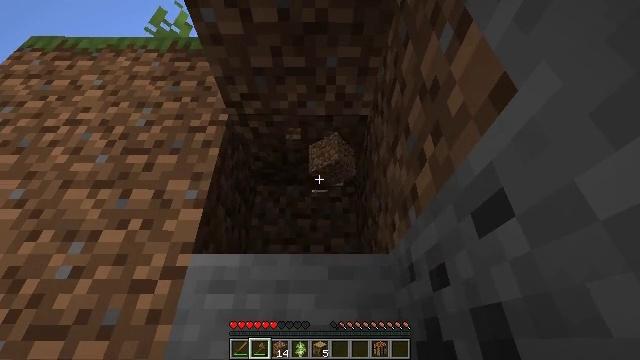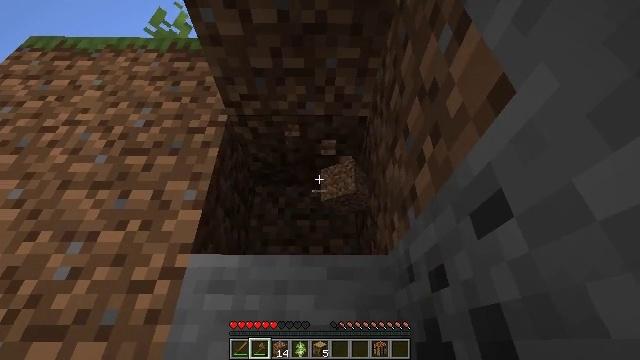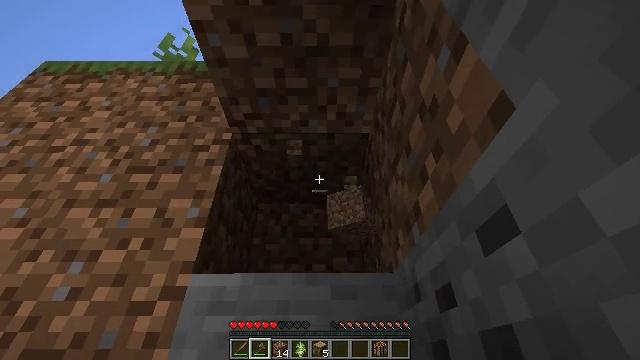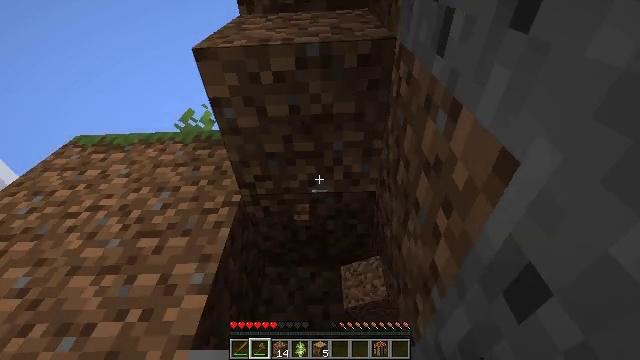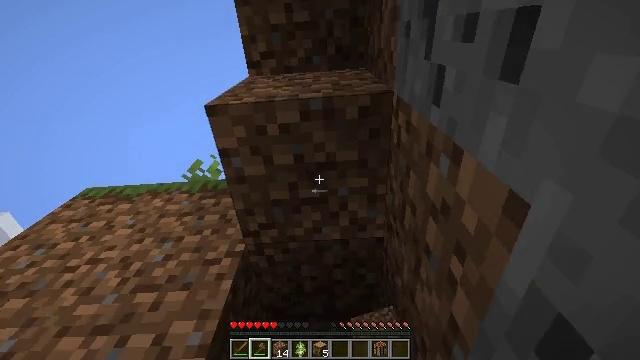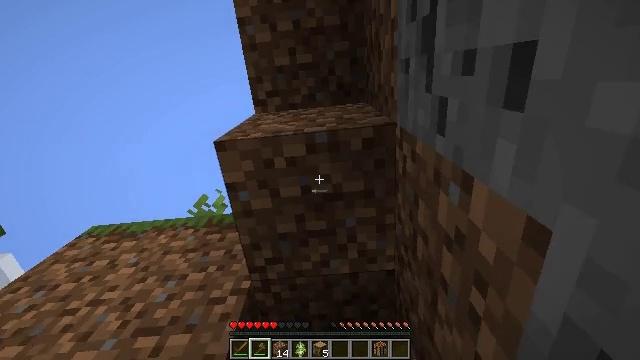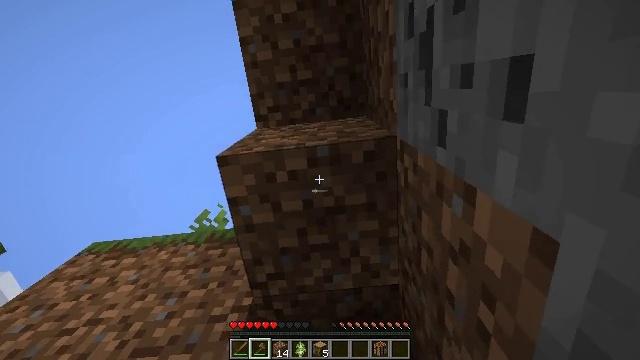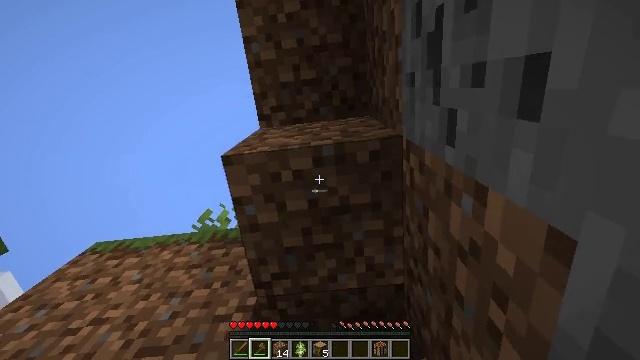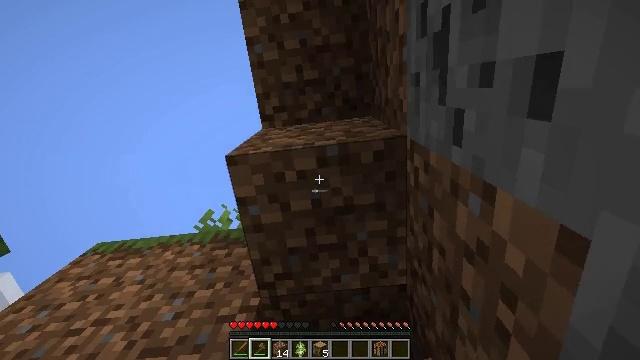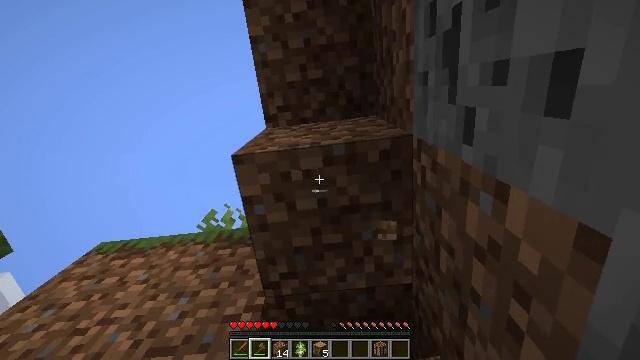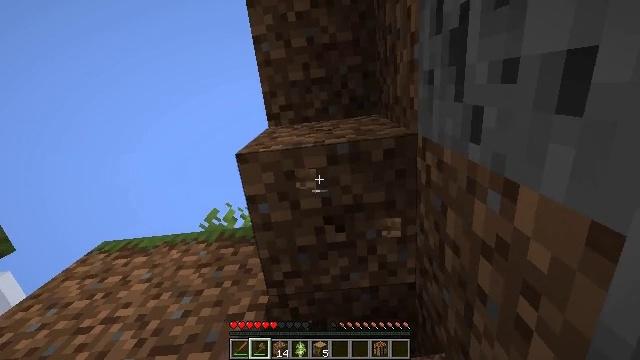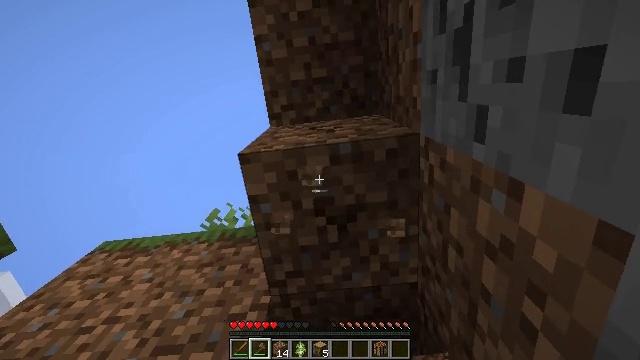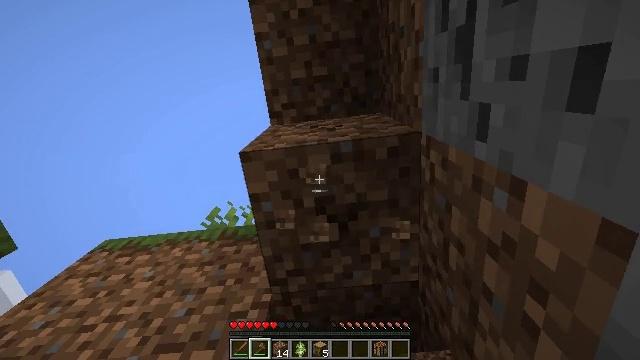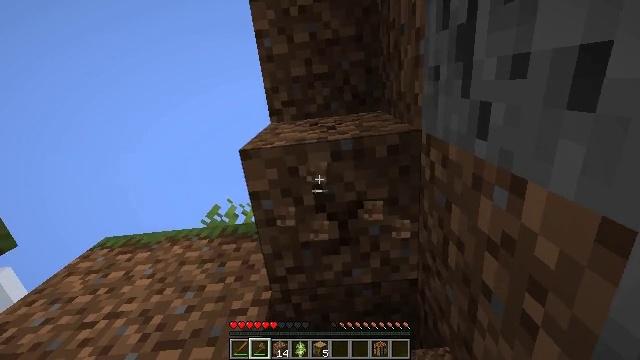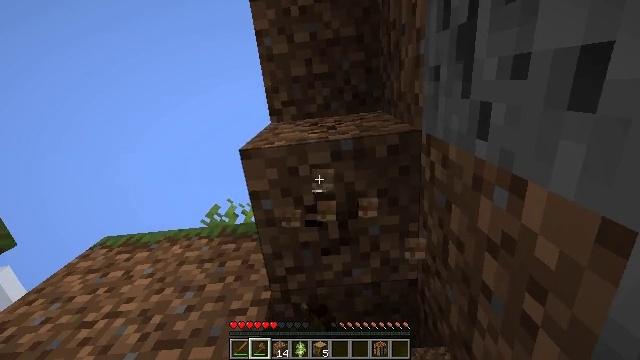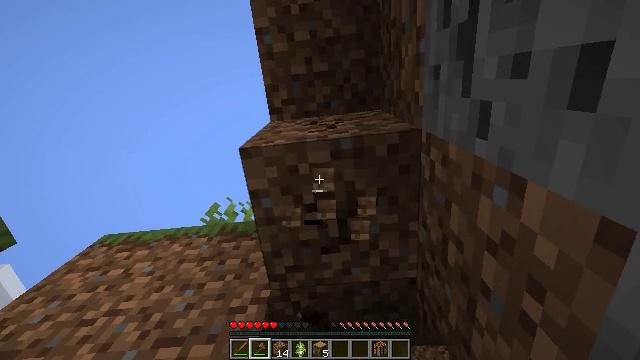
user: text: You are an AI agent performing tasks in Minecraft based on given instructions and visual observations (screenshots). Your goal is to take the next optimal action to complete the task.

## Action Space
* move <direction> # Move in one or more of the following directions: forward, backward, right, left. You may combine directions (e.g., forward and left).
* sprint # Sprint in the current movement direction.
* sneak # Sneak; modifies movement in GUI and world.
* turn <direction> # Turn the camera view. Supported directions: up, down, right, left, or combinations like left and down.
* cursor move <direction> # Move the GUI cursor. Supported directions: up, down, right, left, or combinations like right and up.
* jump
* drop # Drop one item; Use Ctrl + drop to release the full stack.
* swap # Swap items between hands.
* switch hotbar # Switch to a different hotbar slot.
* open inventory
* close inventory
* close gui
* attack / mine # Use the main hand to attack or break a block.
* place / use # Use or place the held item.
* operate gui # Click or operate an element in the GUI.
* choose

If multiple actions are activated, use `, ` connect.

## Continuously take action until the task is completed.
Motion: motion action
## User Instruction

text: Gather dirt.
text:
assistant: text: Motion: move forward
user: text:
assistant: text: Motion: move forward, turn up
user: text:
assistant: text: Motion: move forward, turn left and up
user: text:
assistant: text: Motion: move forward, turn left and up
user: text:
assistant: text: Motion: move forward, turn left and up
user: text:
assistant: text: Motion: move forward, turn up
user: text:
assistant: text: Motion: move forward
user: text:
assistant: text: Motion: move forward
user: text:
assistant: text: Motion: move forward, attack / mine
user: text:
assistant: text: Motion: move forward, attack / mine
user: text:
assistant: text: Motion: attack / mine
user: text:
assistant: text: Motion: attack / mine
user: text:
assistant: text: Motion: attack / mine
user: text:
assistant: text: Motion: attack / mine
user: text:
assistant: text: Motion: attack / mine
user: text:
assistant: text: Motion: attack / mine
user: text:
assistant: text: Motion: attack / mine
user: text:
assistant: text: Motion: attack / mine
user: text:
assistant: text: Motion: attack / mine
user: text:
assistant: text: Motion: attack / mine
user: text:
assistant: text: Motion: attack / mine
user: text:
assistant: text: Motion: attack / mine
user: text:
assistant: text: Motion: attack / mine
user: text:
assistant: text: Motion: attack / mine
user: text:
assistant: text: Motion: attack / mine
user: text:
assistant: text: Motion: attack / mine
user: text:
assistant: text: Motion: attack / mine
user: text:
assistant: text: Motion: attack / mine
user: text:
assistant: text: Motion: attack / mine
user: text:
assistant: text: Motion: attack / mine